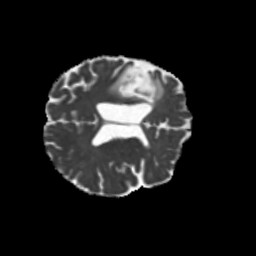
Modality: MD
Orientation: axial
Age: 64
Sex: female
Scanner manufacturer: siemens
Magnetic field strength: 3 T
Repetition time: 5.25 s
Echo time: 0.08 s